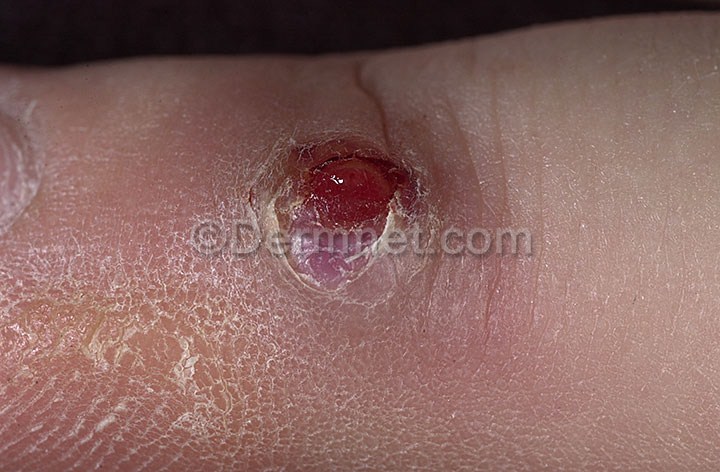
Disease: Vascular Tumors